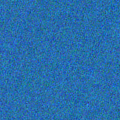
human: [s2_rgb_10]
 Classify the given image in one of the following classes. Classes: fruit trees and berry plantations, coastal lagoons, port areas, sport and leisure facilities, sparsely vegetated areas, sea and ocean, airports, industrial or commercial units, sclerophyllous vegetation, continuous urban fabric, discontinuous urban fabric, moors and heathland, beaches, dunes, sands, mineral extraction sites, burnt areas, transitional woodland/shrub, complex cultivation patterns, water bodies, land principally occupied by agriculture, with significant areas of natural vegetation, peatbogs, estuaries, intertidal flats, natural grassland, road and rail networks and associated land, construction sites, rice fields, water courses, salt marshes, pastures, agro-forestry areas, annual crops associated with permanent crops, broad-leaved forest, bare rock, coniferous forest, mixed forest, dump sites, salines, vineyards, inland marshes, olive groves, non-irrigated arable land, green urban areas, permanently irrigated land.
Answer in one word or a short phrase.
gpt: sea and ocean